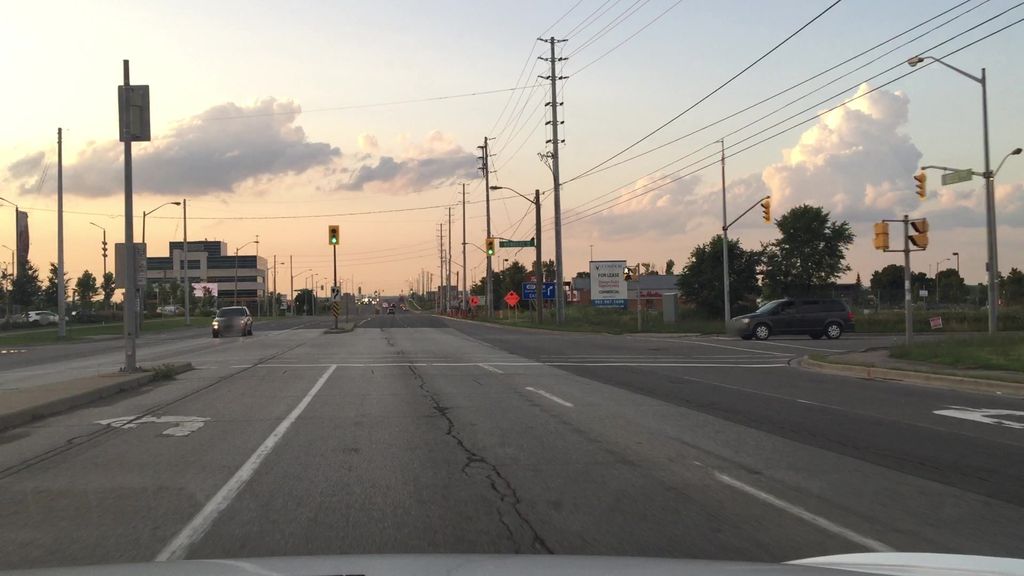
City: toronto